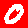
Digit: 0